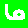
Digit: 6